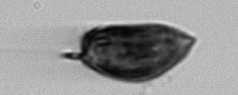
Label: Prorocentrum_micans